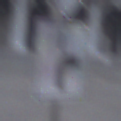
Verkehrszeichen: VerlaufVorfahrtsstrasse8
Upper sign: Vorfahrtsstrasse
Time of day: SunriseSunset
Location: Outdoor (Urban)
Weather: PartlyCloudy
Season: NotSpecified
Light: Natural